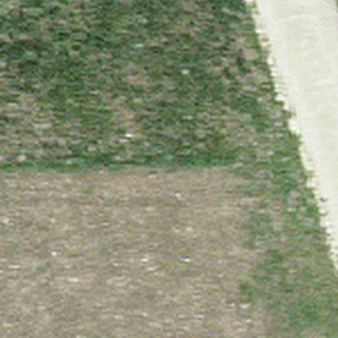
Label: other